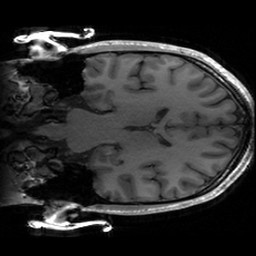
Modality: T1w
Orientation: coronal
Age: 21
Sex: female